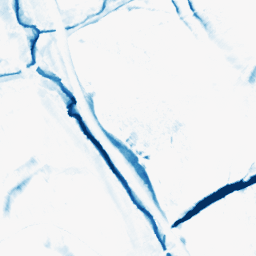
Category: morphological
Decomposition family: morphological_diamond
Decomposition parameters: operation: closing
radius: 10
Upsampling method: bspline
Upsampling parameters: scale: 2
Upsampling scale: 2